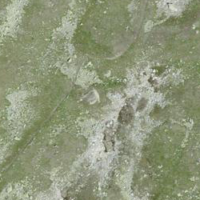
EUNIS habitat code: 31
Species observed at this site:
Gypaetus barbatus
Aquila chrysaetos
Nucifraga caryocatactes
Lagopus muta